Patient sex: M
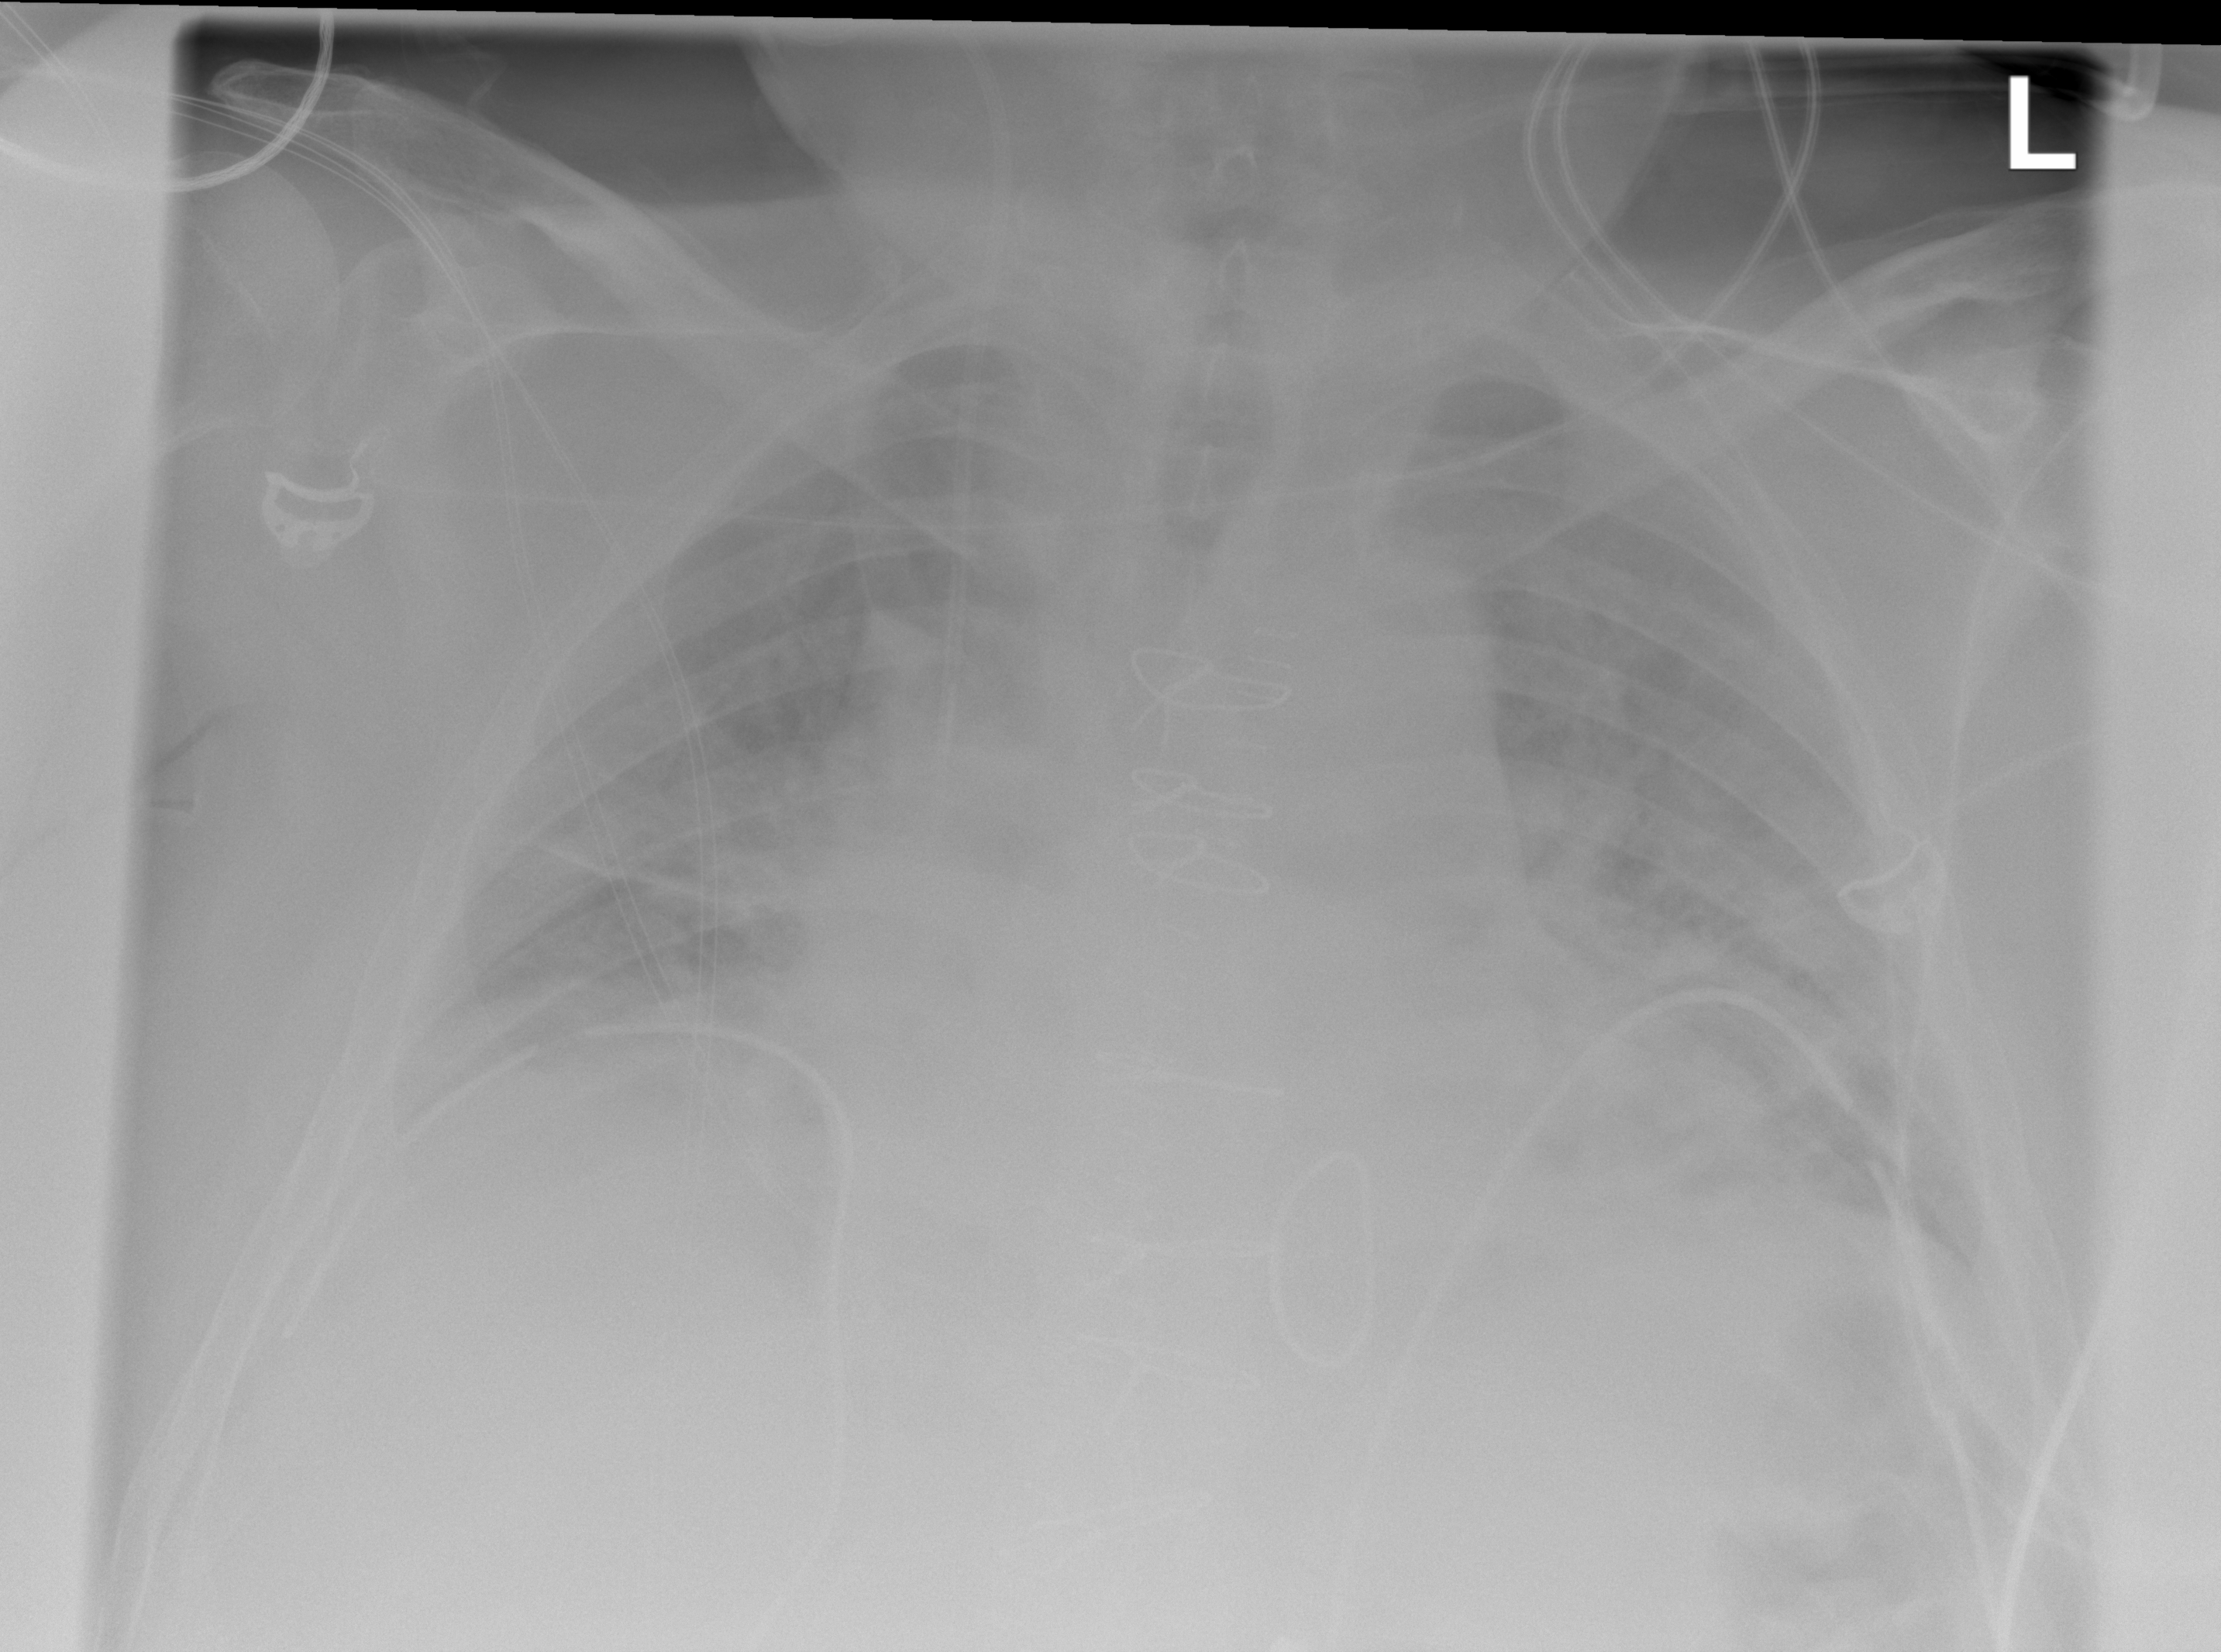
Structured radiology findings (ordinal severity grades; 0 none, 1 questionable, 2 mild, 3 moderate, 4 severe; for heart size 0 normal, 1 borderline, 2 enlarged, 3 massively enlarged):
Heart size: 2
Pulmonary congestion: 2
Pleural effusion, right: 2
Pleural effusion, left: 2
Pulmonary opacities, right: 1
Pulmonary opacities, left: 2
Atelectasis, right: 2
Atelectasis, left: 2